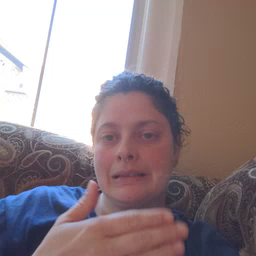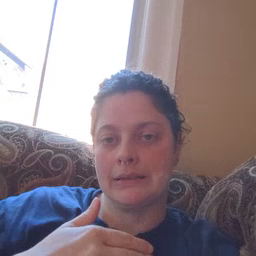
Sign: glasswindow